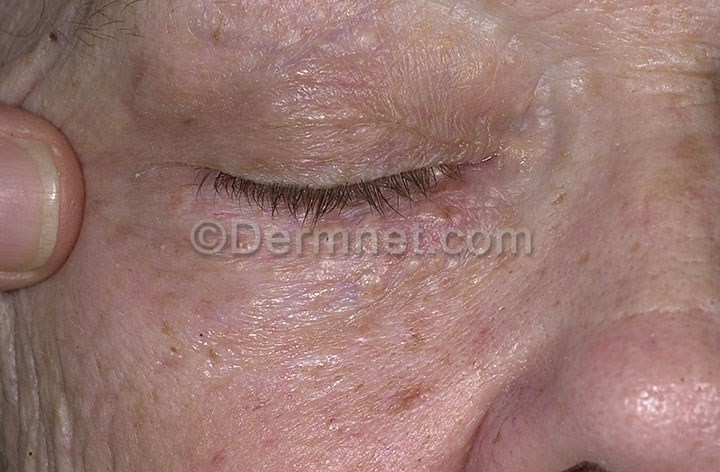
Disease: Seborrheic Keratoses and other Benign Tumors